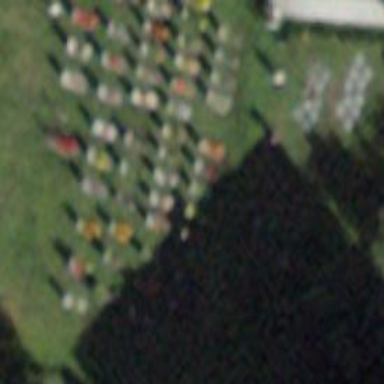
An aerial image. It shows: Grave yard.